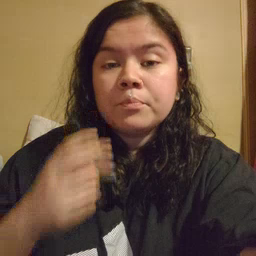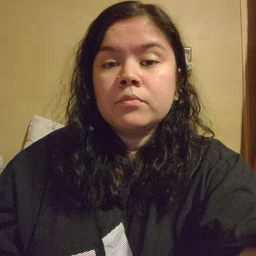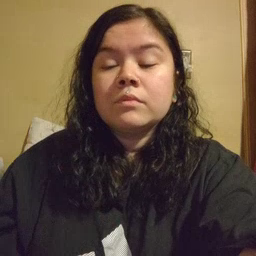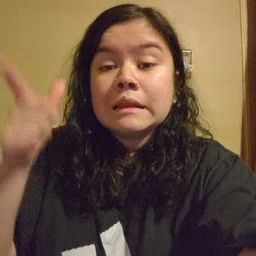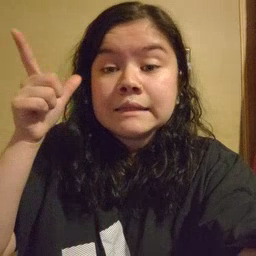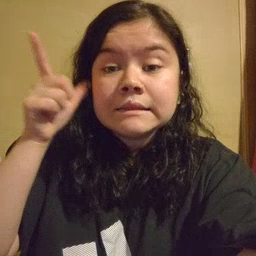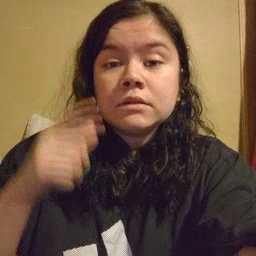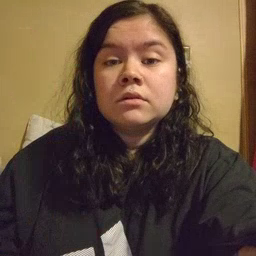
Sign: listen